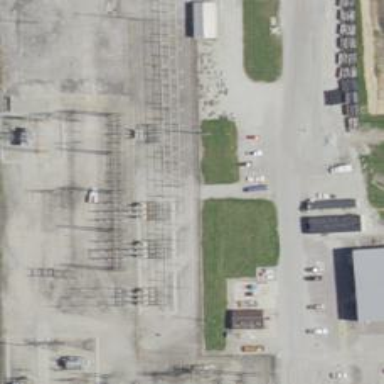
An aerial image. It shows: Switch for power supply.